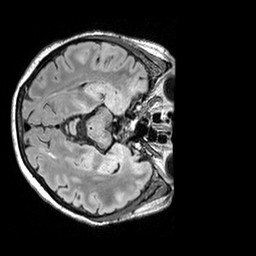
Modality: FLAIR
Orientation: axial
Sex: female
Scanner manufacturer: siemens
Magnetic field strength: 3 T
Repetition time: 5 s
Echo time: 0.395 s